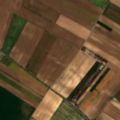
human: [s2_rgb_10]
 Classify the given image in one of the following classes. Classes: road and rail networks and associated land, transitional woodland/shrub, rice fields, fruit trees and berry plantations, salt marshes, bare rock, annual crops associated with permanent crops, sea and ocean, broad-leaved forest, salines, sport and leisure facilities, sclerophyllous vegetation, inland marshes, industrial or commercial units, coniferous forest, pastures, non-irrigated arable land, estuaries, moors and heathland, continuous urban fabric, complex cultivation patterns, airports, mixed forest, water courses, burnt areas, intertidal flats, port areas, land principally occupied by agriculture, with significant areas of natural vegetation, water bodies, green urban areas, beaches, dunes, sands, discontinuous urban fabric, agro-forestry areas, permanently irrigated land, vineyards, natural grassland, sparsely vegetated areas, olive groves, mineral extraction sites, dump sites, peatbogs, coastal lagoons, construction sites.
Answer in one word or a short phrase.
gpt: non-irrigated arable land